Question: I've looking to construct a curved timeline application.

In this example - I am trying to build a time chart which is represented by a curved line with ticks.
I may have these charts placed side by side in a concentric manner
- -
_ the data could represent a user journey - like instead of duration its age. Instead of chapters its session data like logged on/off. Another ring inside could represent other interaction data against time - like dating information.
I've coded the charts in a way - the ticks could be represented inside or outside.
<URL>
currently my data is hard coded as follows - what would be the advised way of transcribing this data as a timestamp - should this data be bridged to create the kind of data already being inputed?
'''
"data": [
{
"segments": [
{
value: 5,
color: "#2c2c2e"
},
{
value: 100,
color: "#2c2c2e"
},
{
value: 5,
color: "#2c2c2e"
},
{
value: 100,
color: "#2c2c2e"
},
{
value: 5,
color: "#2c2c2e"
},
{
value: 100,
color: "#2c2c2e"
},
{
value: 5,
color: "#2c2c2e"
},
{
value: 100,
color: "#2c2c2e"
},
{
value: 5,
color: "#2c2c2e"
}
]
}
]
'''
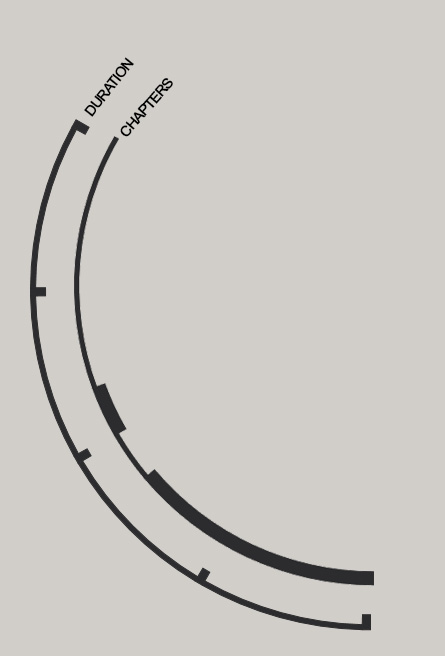
Answer:
Duration chart - jsfiddle.net/NYEaX/393
The chapter chart - jsfiddle.net/NYEaX/394
---
I've built on top of this now to handle dates and to also bridge data gaps - <URL>
So lets say this is being used to show session data or a person's event calendar.
'''
{
startTime: "1/3/2014 11:00:00",
endTime: "2/3/2014 11:00:00"
},
{
startTime: "6/3/2014 11:00:00",
endTime: "7/3/2014 11:00:00"
},
{
startTime: "8/3/2014 11:00:00",
endTime: "9/3/2014 11:00:00"
}
'''
So the three records - indicate the blips(indents). The troughs are calculated from previous start times, next end times - so the gaps are bridged. This could be handy in showing how active a user is - last time they logged in and for how long. I suppose the time scale data needs to represent minutes/seconds as opposed to days. Keen to look at any enhancements to this kind of chart. How to label it and where the labels should sit - how they get animated.